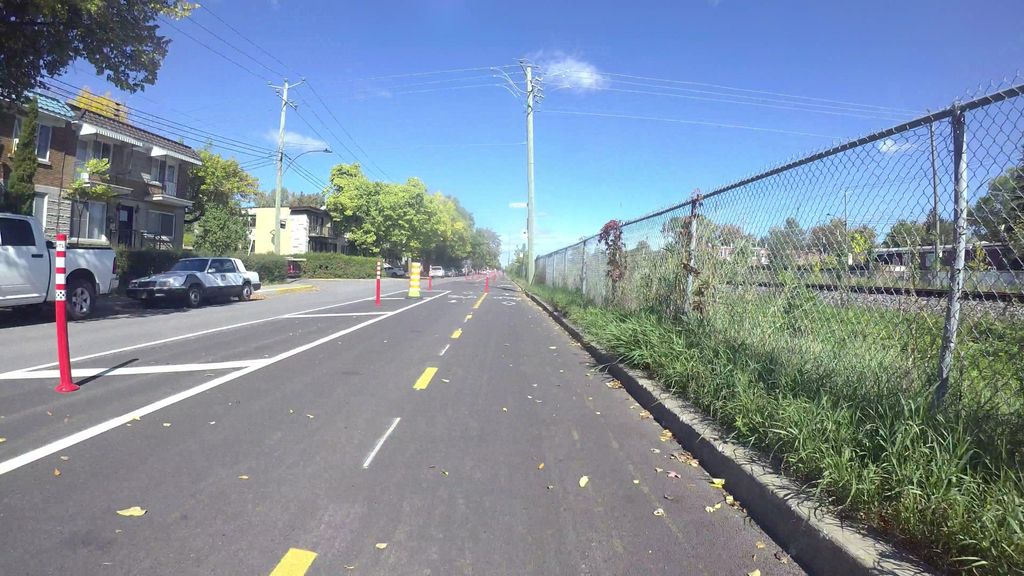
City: montreal